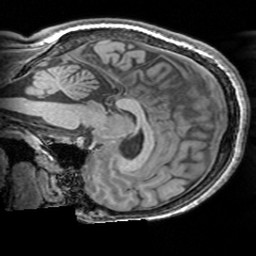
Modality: T1w
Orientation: sagittal
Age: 28
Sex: male
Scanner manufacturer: siemens
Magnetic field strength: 3 T
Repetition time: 1.63 s
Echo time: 0.00311 s